Aerial crown-view tile of a tropical tree (Barro Colorado Island, Panama), acquired 20250616:
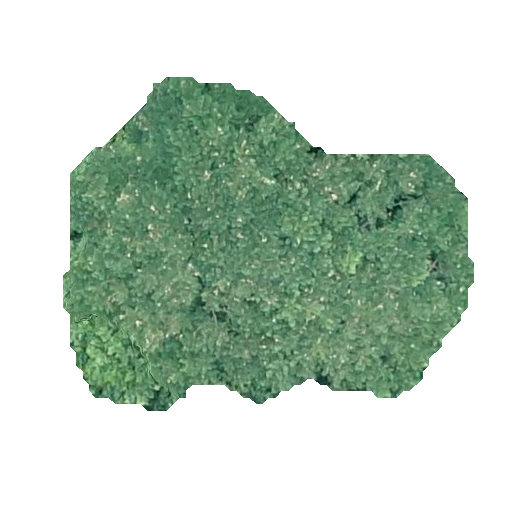
Species: Jacaranda copaia
GBIF accepted scientific name: Jacaranda copaia
Crown area: 147.944 m²